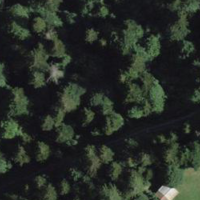
EUNIS habitat code: 43
Species observed at this site:
Lathyrus vernus